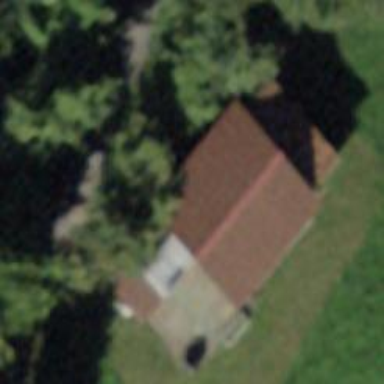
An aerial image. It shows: Rural barn.